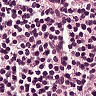
Metastatic tissue present: no